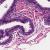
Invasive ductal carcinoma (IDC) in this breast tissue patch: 0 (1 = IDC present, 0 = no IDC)